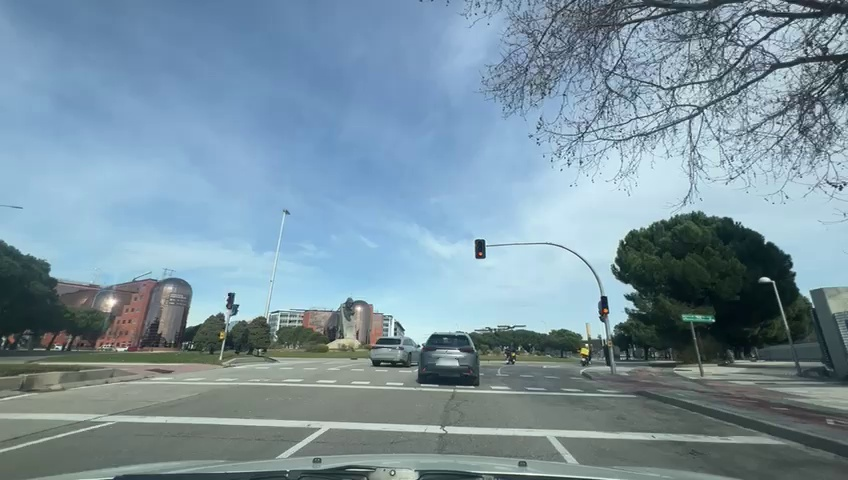
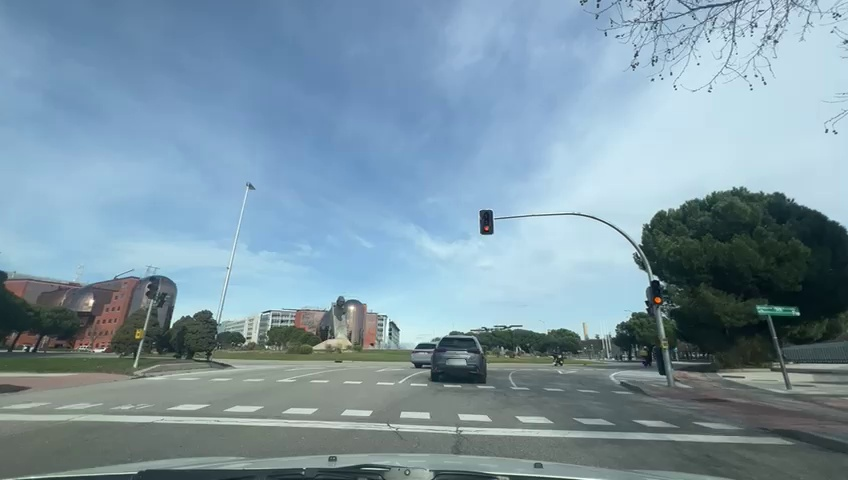
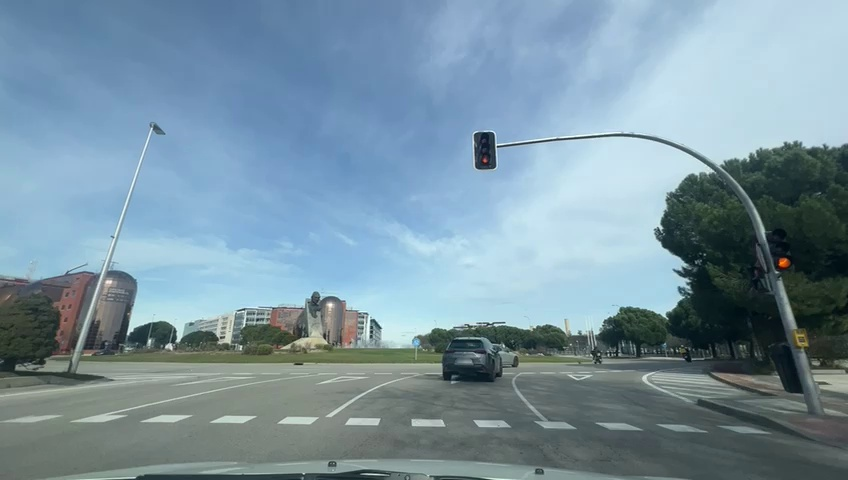
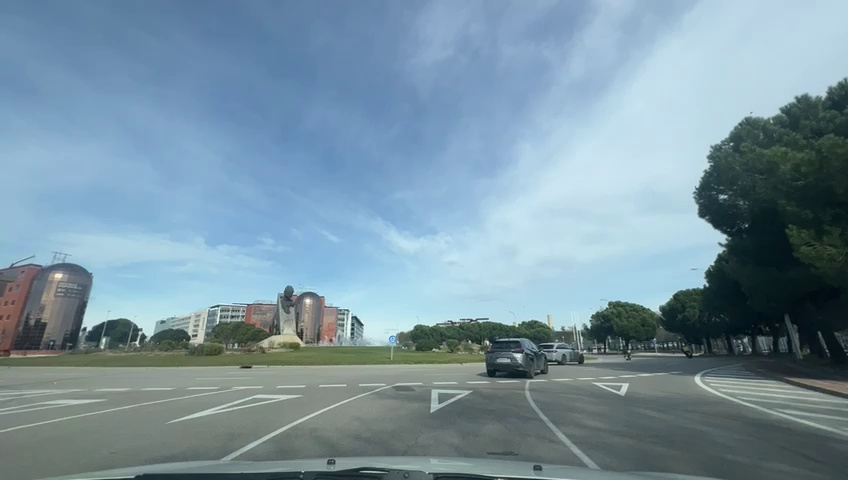
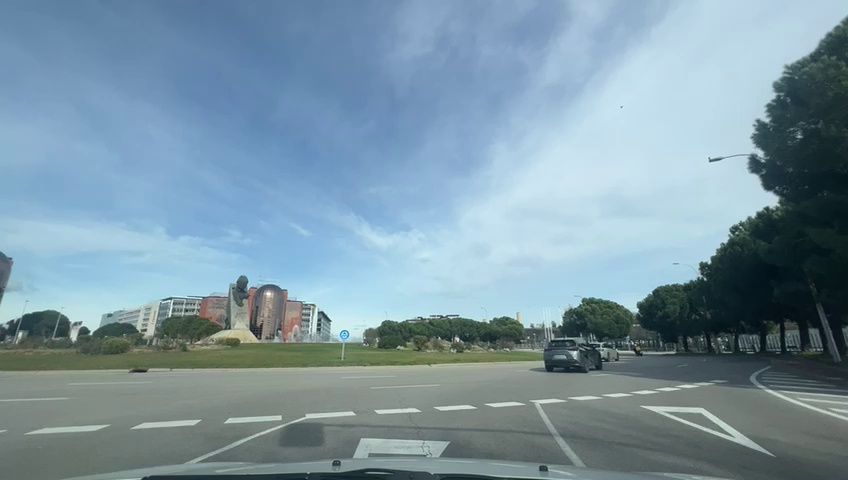
Situation: Roundabout
Question: Is the ego vehicle currently inside a roundabout?
Answer: No
Reasoning: The Ego vehicle is traveling on a four-lane street, approaching the entrance of a roundabout with a car ahead in the same lane.

Situation: Roundabout
Question: Is a roundabout visible ahead in the ego direction?
Answer: Yes
Reasoning: The Ego vehicle is approaching a roundabout where yield markings (give way) on the ground and an amber traffic light are visible before entering.

Situation: Roundabout
Question: Is the ego vehicle stationary while another vehicle crosses its path within the roundabout?
Answer: No
Reasoning: The Ego vehicle enters the roundabout, but since there are no other vehicles inside, there is no need to stop given the yield sign (give way).